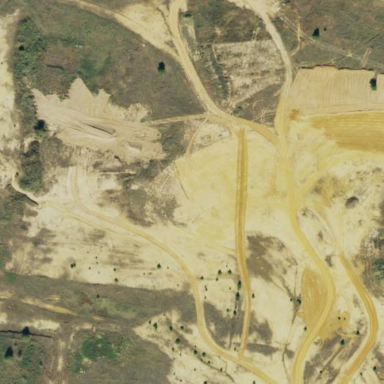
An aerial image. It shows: Quarry area.